Question: I'm using phonegap to develop an android app and I would like to fix a title bar to prevent scrolling. It's seem like a facebook title bar on the top of facebook app.
How should I do it?
Regards.

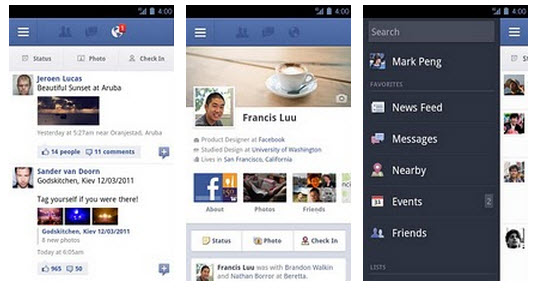
Answer: You can acheive this by making use of fixed toolbars in jquery mobile.How to acheive this is well documented in the jquery mobile docs page.Here is the link to it - <URL>
Please note that proper "fixed" toolbar support in JQM is limited to the following browsers
'''
Browser support for fixed toolbars
iOS5 - iPhone and iPad
Android 2.2 and 2.3
Android 3.x tablets (Honeycomb)
Android 4.x (ICS)
Chrome for Android (beta)
BB Playbook 1-2
BB7
Nook Color/Tablet
Kindle Fire
Kindle 3
All modern desktop browsers (IE, Firefox, Safari, Chrome, etc.)
'''
as mentioned in the JQM official blog - <URL>